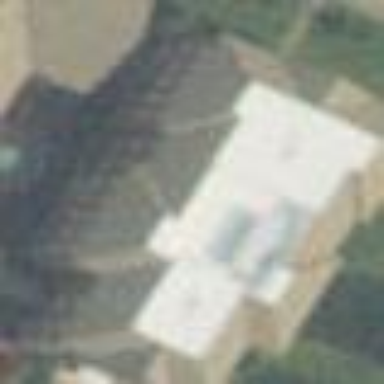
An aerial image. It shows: University building.